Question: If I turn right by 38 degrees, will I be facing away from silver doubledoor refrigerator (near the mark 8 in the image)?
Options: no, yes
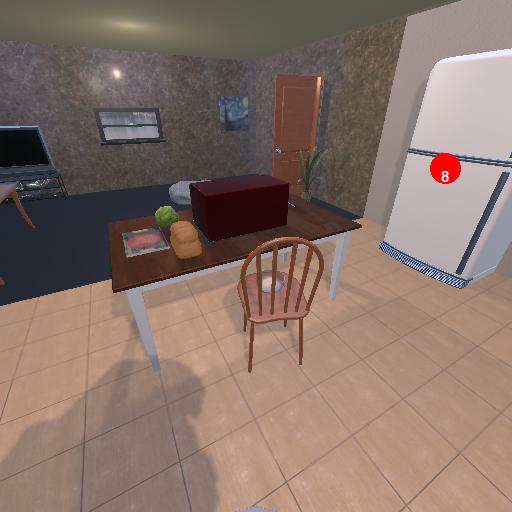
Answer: no